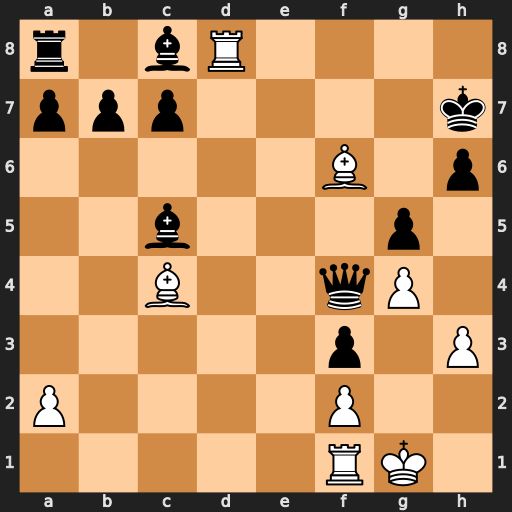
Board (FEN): r1bR4/ppp4k/5B1p/2b3p1/2B2qP1/5p1P/P4P2/5RK1
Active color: w
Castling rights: -
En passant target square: -
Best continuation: Bd3+ Bf5 Bxf5+ Qxf5 gxf5 Rxd8 Bxd8